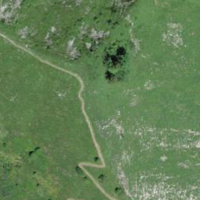
EUNIS habitat code: 23
Species observed at this site:
Pimpinella major